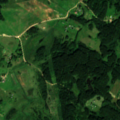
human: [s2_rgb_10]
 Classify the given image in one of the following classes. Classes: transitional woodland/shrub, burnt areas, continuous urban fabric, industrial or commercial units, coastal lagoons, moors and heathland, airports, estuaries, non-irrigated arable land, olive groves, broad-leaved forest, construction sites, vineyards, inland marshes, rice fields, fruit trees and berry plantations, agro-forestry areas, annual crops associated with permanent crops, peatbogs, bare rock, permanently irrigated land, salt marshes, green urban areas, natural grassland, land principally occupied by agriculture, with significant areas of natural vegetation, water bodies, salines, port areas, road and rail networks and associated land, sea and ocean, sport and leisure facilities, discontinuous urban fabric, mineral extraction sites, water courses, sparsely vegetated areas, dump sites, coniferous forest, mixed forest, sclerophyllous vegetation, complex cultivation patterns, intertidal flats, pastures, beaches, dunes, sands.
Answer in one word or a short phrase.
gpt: non-irrigated arable land, pastures, complex cultivation patterns, land principally occupied by agriculture, with significant areas of natural vegetation, broad-leaved forest